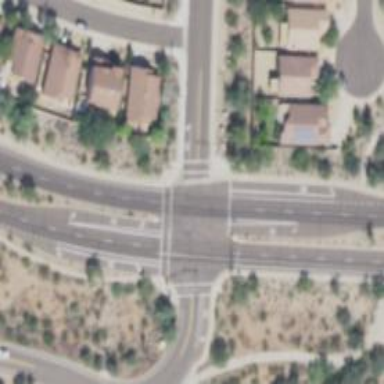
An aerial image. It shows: Solid stop line on the road marking.